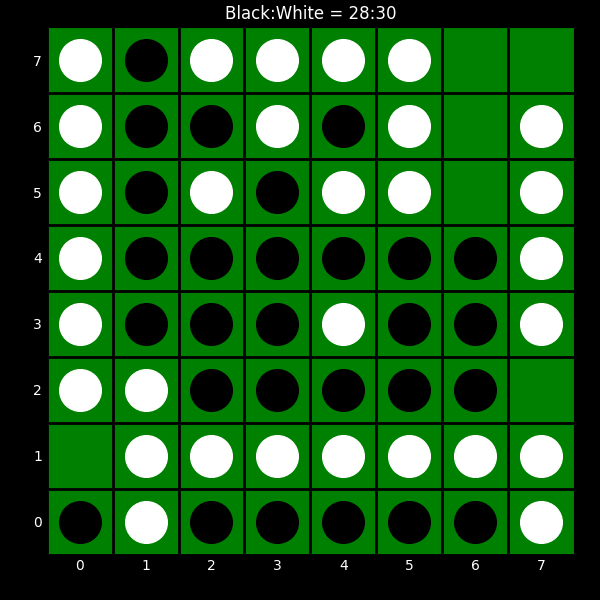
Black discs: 28
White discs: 30